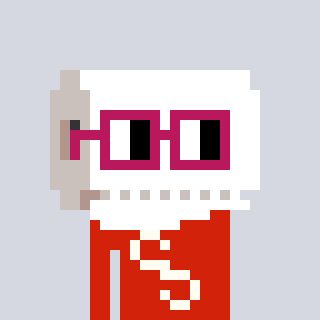
a pixel art character with square dark red glasses, a toiletpaper-full-shaped head and a red-colored body on a cool background